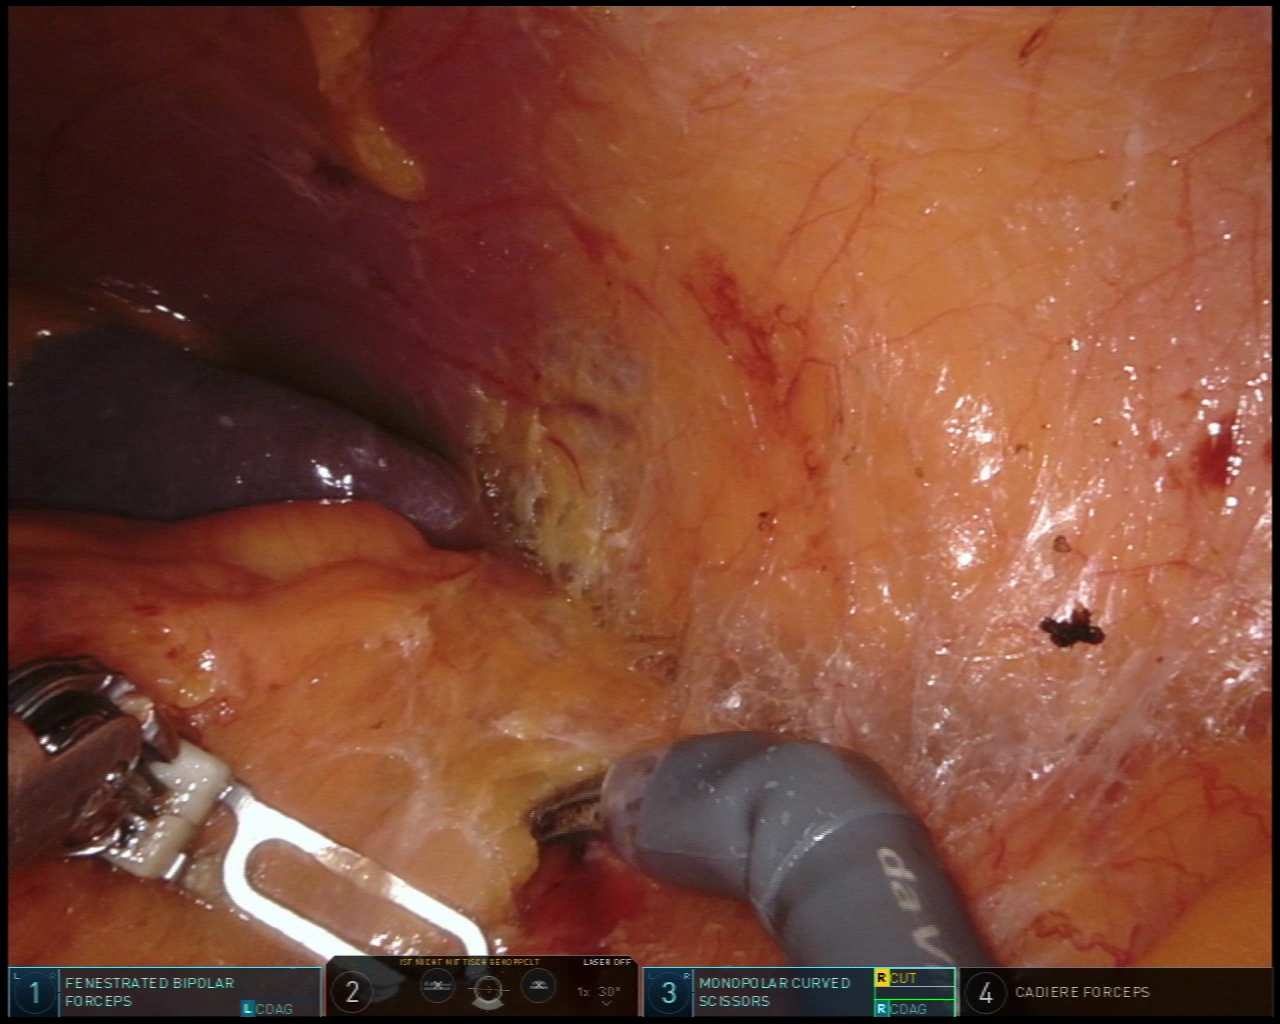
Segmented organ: spleen
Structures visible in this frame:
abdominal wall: yes
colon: no
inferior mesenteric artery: no
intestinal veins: no
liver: no
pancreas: no
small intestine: no
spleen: yes
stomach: no
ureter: no
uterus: no
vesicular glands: no